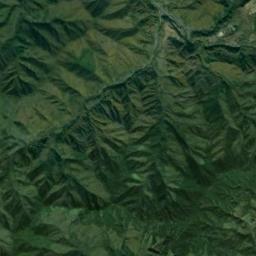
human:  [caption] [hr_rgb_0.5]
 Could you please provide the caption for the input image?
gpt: The vegetation coverage of the mountains is low .

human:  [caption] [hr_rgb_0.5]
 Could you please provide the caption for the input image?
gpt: The mountain is covered with grass .

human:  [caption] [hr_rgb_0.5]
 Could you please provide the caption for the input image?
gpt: The mountain is full of green plants .

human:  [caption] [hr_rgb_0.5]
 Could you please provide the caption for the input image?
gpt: The folded mountain consists of a number of ridges and valleys and is covered with dense vegetation .

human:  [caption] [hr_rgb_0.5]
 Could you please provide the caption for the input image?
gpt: There are many ridges on the green mountain .